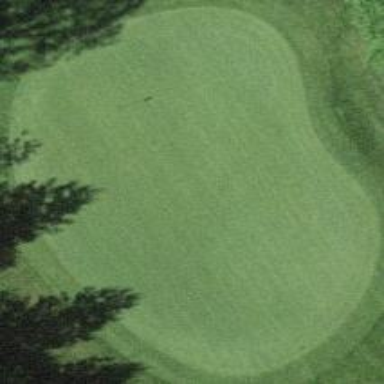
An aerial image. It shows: Golf green.